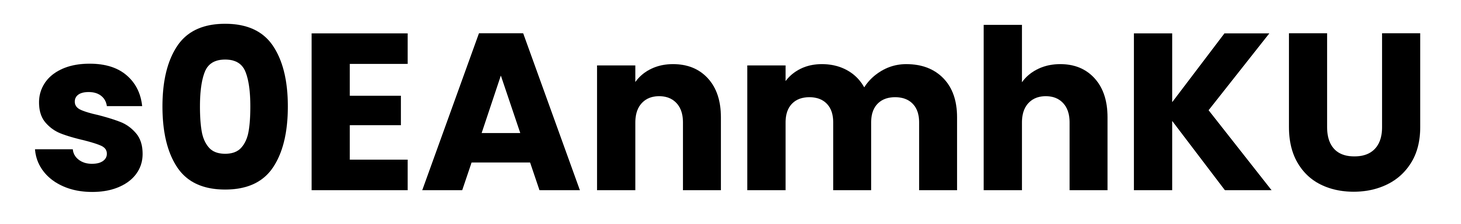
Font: Poppins-Bold